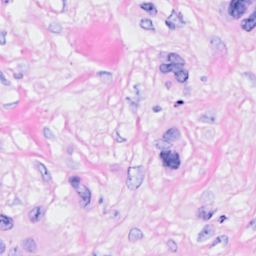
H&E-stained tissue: Breast